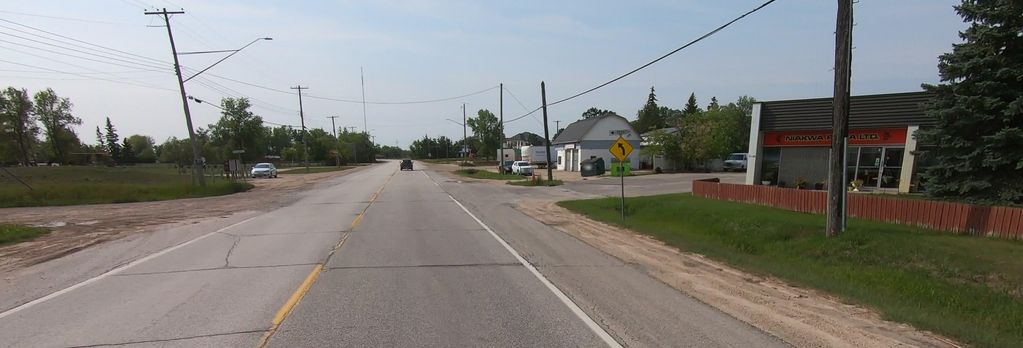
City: winnipeg